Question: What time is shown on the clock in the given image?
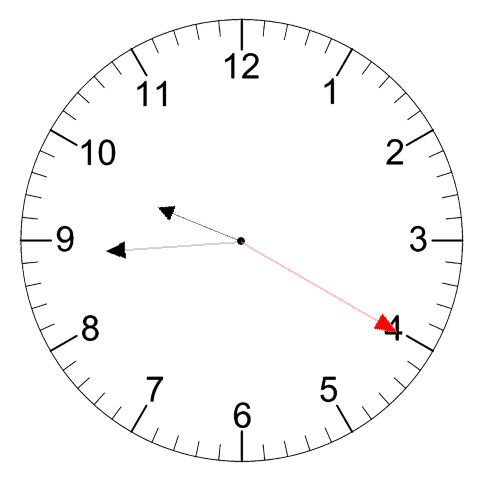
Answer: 09:44:20